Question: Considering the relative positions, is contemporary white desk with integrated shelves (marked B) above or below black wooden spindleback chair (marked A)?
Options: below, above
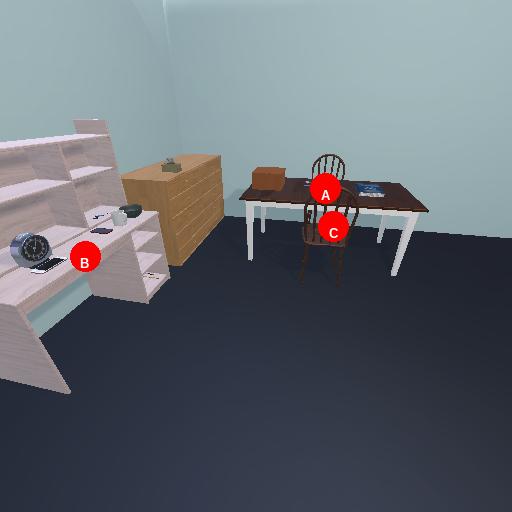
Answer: below